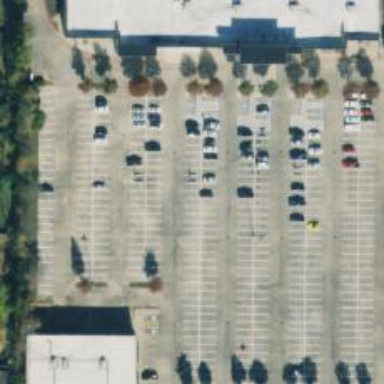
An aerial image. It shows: Parking space.